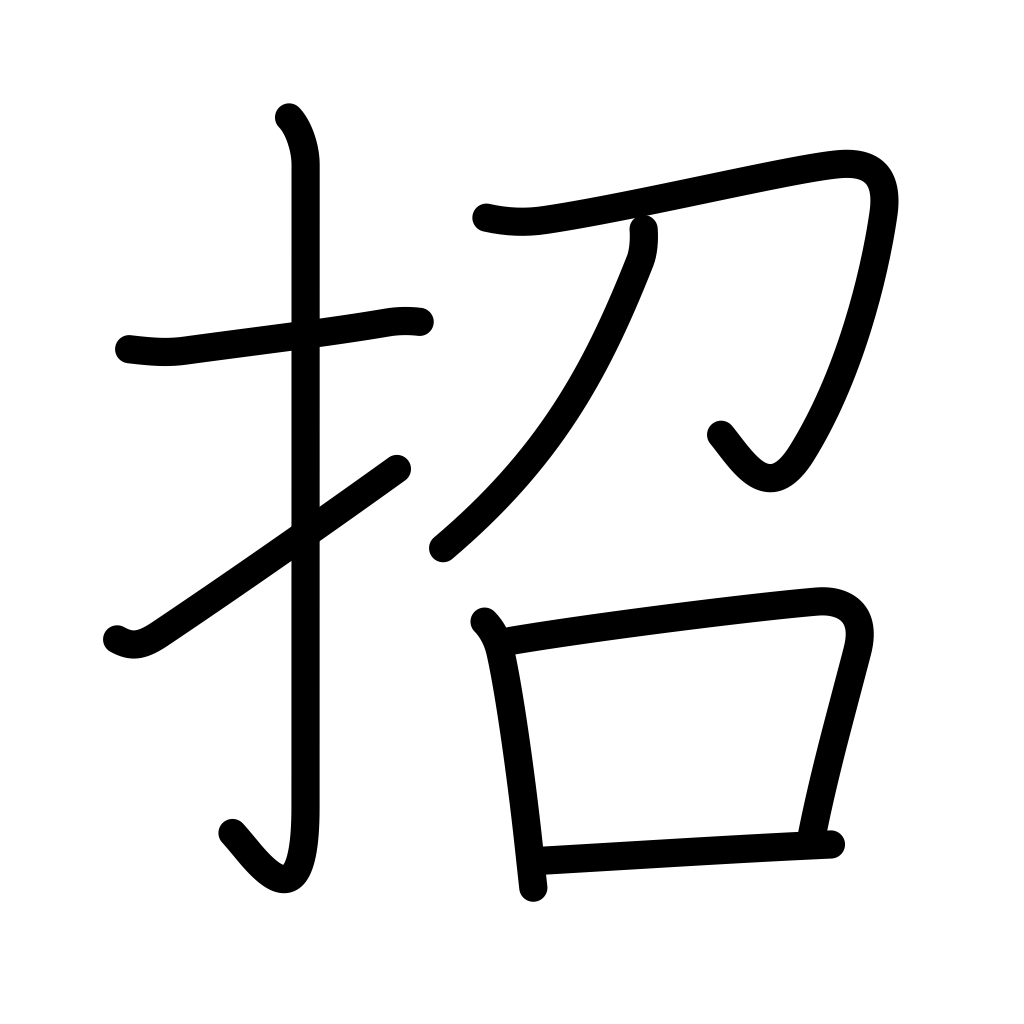
Meaning: beckon, invite, summon, engage